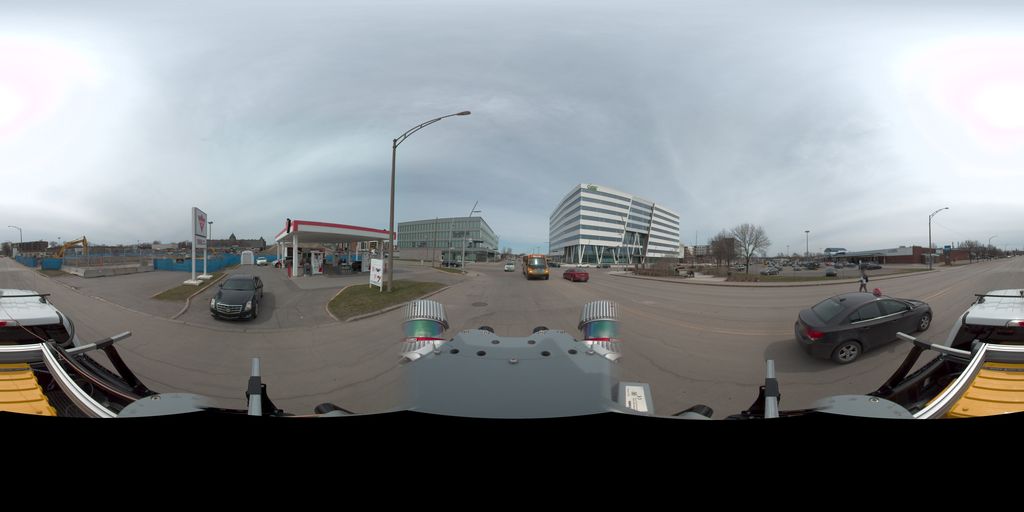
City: quebec_city